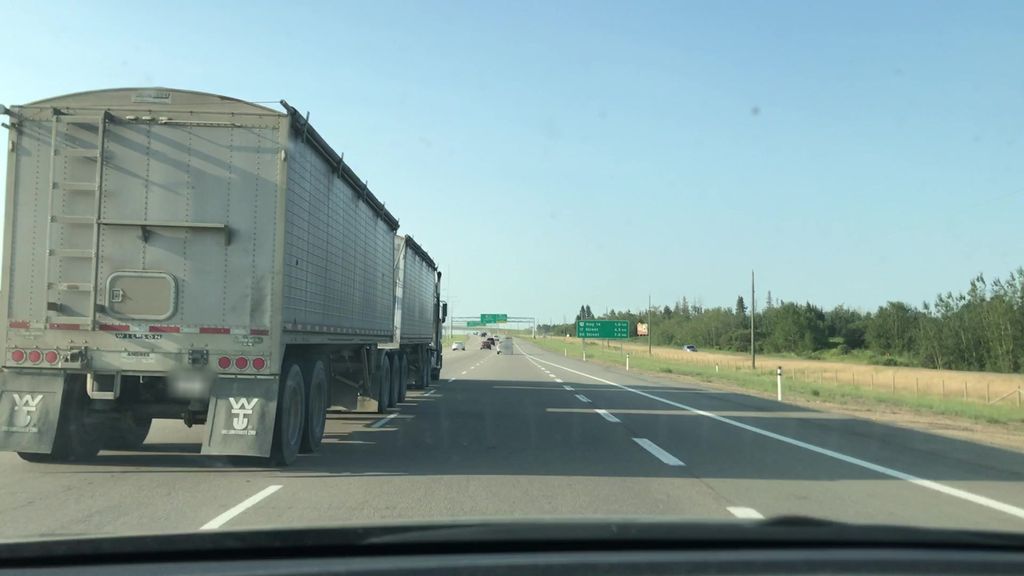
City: edmonton